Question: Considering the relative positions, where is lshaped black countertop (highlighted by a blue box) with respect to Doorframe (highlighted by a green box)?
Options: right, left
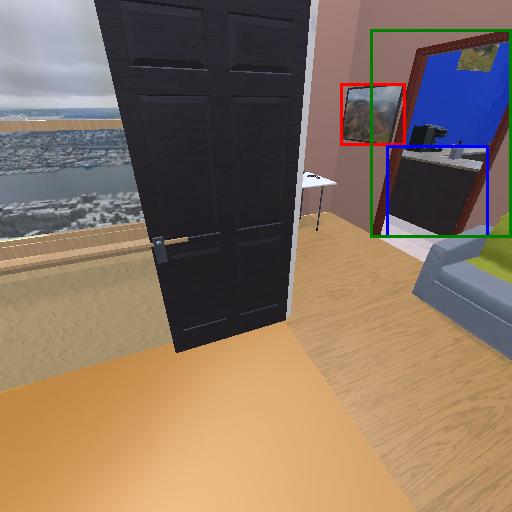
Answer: right